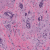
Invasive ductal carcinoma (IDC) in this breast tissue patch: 1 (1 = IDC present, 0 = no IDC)